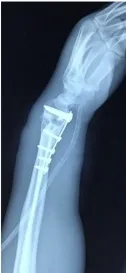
D, E: The first postoperative plain radiographs in a-p and lateral view showing deformity correction.
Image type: radiology (x_ray)